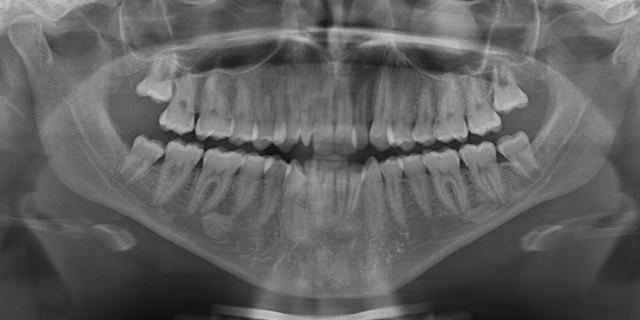
adult